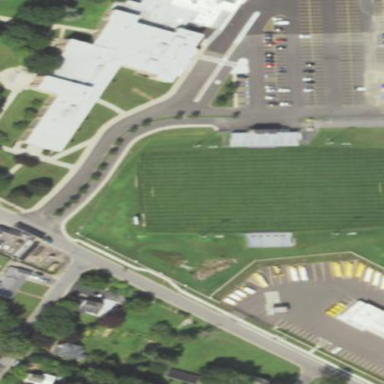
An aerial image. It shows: American football pitch for leisure and sport activities.